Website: home-depot
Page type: stored-credit-cards
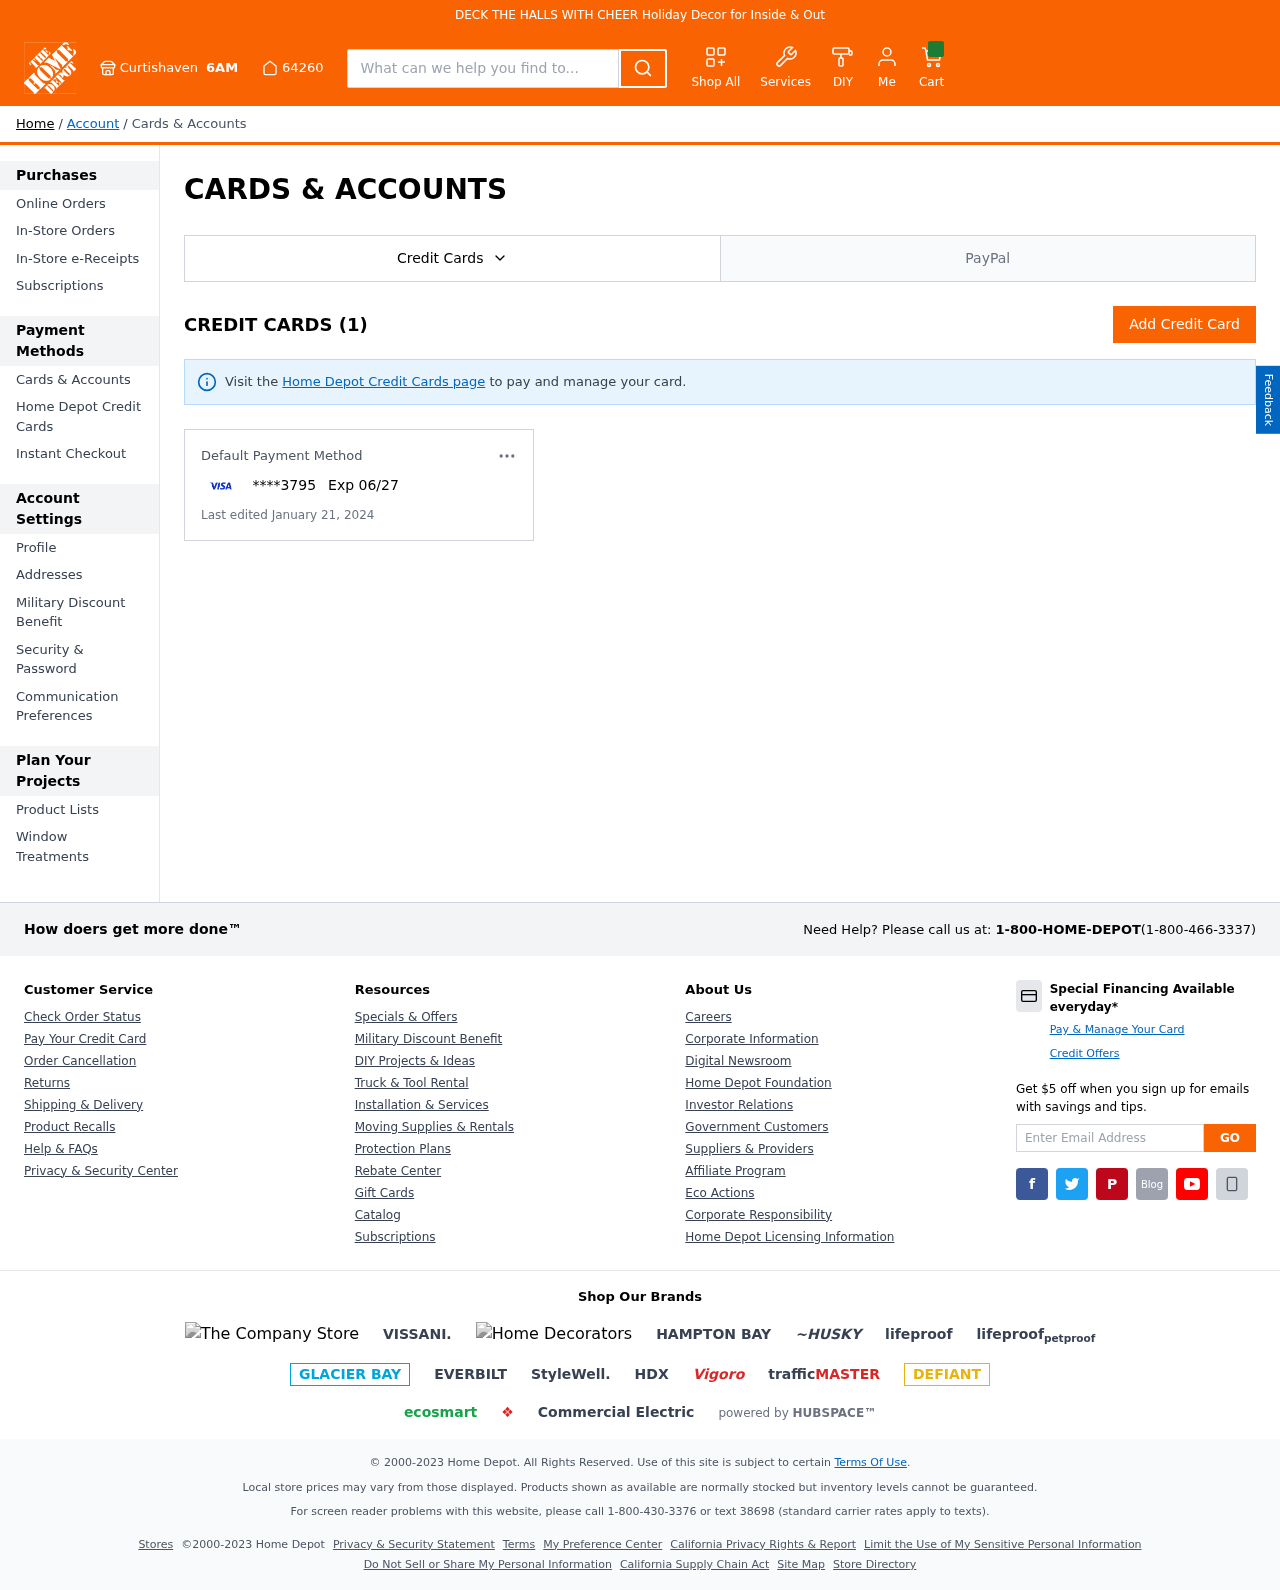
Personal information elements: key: PII_CARD_EXPIRY
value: Exp 06/27
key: PII_CARD_LAST4
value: ****3795
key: PII_CITY
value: Curtishaven
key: PII_POSTCODE
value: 64260
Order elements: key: ORDER_DATE
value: January 21, 2024
Search elements: key: HEADER_SEARCH
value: What can we help you find to...